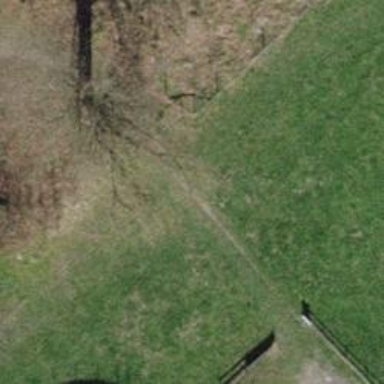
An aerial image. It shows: Path with pebblestone surface.